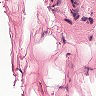
Metastatic tissue present: no